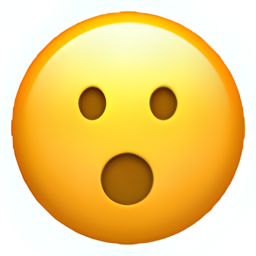
Name: face with open mouth
Emoji: 😮
Group: Smileys & Emotion
Sub-group: face-concerned